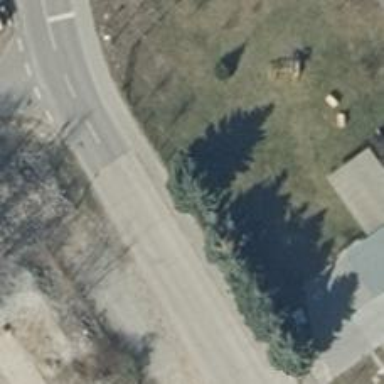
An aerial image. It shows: Row of evergreen trees with needle-leaved foliage.